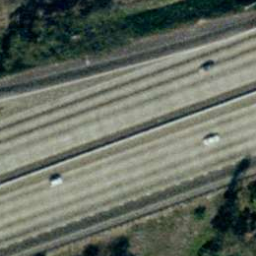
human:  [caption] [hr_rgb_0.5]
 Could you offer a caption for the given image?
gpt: There are two straight freeways closed to each other with some cars on the roads .

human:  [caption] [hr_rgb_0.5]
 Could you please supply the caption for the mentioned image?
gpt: Some cars are on the freeways .

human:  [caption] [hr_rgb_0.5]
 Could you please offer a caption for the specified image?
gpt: Two straight freeways closed to each other with some cars on the roads .

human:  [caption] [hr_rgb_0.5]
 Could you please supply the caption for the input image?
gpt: There are two straight freeways closed to each other .

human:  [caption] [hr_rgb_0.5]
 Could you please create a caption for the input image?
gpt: There are some cars are on the freeways .